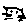
Label: cat